Question: What is the setting?
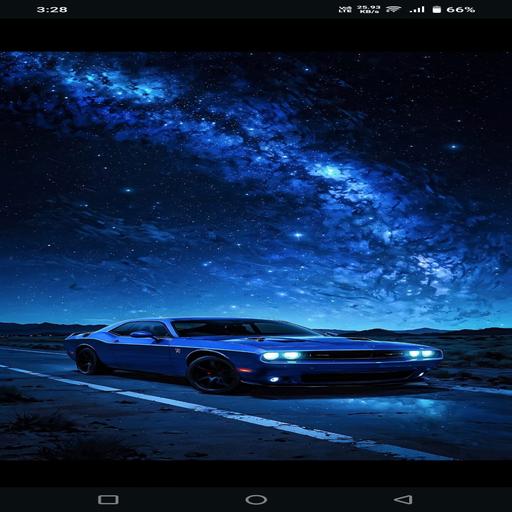
Answer: Nighttime scene